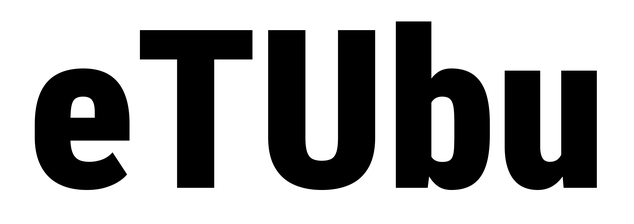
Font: Roboto_Condensed_Black